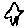
Label: star